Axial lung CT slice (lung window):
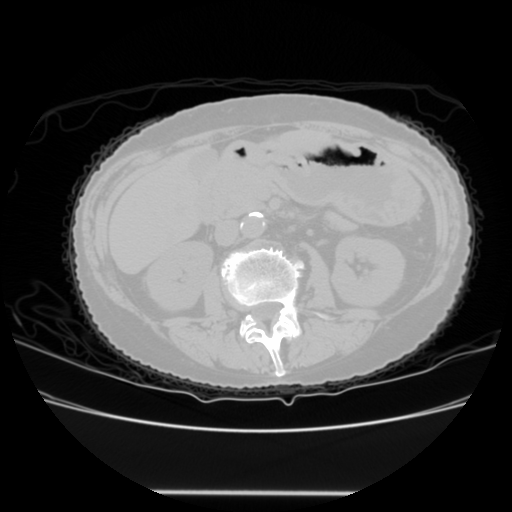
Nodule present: no